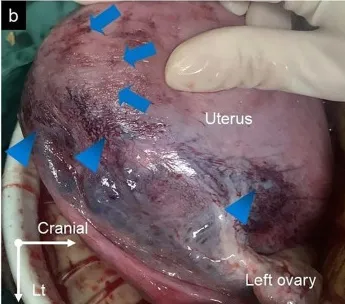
(A,B) The protuberance in the left fundus of the uterus disappeared (blue arrows), with a bruise on the left uterine horn (blue arrowheads).
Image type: medical_photograph (other_medical_photograph)